Question: What is the reading of the measurement in the image?
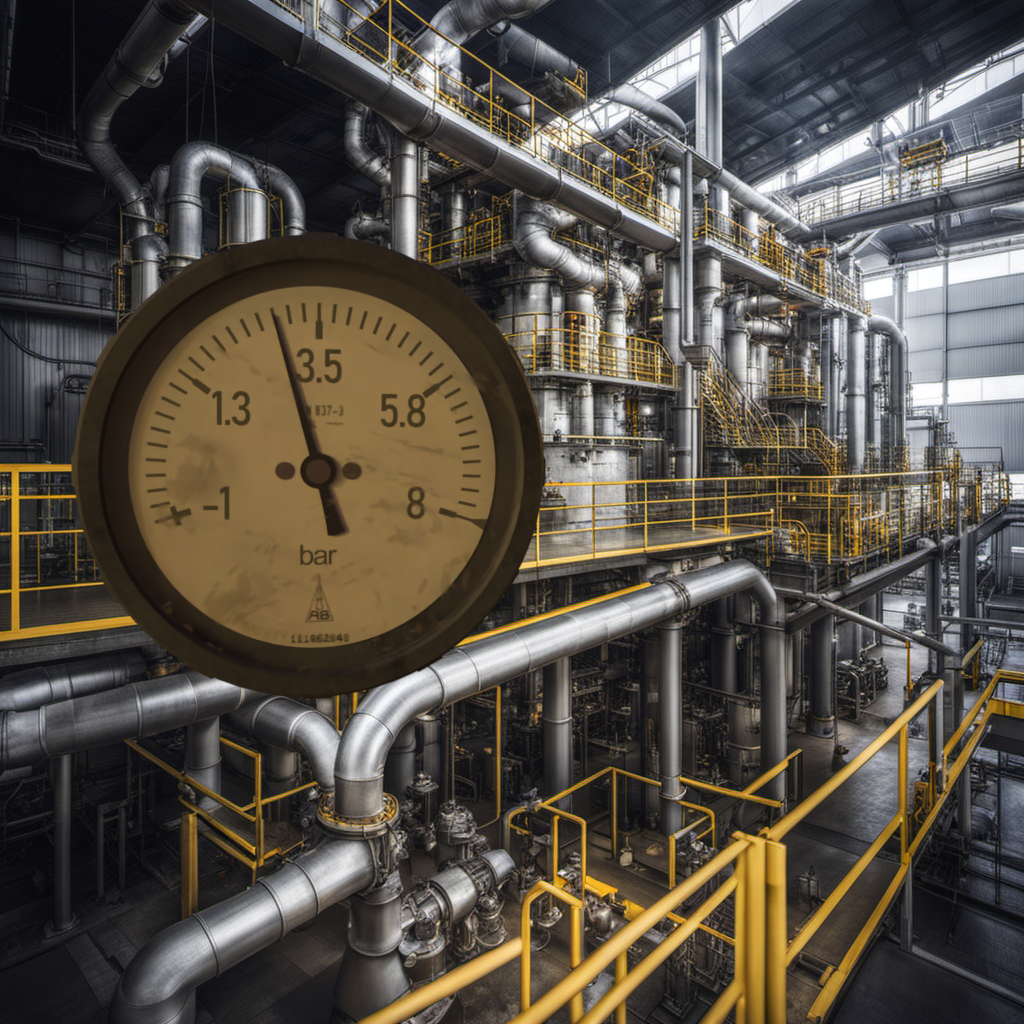
Answer: The result is 2.84
Question: What is the reading range of the measurement in the image?
Answer: The range is from -1 to 8
Question: What is the minimum and maximum value of this measurement?
Answer: The minimum value is -1 and the maximum value is 8